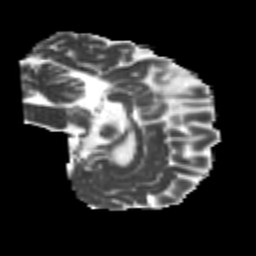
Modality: MD
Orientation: sagittal
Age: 22
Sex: male
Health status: healthy
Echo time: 0.074 s